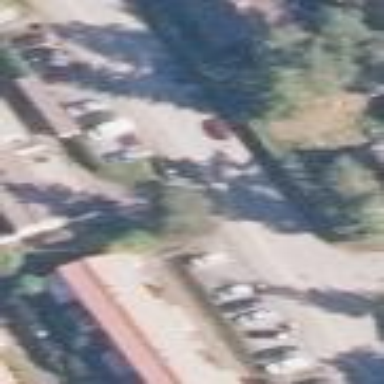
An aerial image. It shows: Street side parking area.